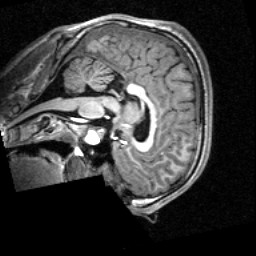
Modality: T1w
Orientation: sagittal
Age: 19
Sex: male